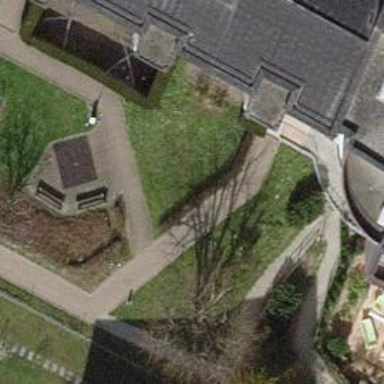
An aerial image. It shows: Footway surfaced with paving stones.